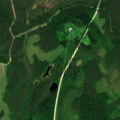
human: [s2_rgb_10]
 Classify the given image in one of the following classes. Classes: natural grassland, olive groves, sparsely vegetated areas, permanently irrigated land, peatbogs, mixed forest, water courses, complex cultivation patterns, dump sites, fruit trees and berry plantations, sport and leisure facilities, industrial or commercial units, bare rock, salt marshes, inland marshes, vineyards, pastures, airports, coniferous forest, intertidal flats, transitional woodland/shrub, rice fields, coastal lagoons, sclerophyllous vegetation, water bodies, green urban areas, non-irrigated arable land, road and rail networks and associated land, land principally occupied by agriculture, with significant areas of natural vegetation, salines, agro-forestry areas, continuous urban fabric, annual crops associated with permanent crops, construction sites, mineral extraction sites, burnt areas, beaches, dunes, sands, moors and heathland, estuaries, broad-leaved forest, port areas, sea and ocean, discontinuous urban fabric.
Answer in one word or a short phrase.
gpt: coniferous forest, mixed forest